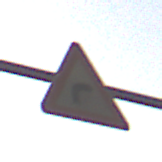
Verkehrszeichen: KurveRechts
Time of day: SunriseSunset
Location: Roofed (Suburban)
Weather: Clear
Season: NotSpecified
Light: Natural